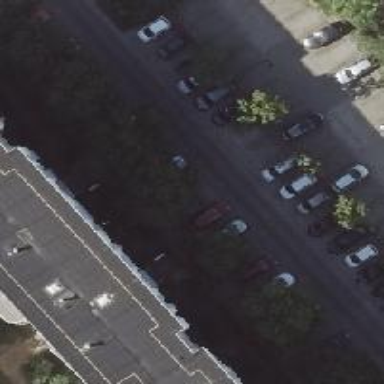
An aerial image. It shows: Street-side parking area with concrete surface.